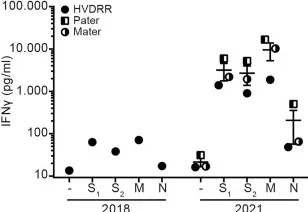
Normal cytokine profile of SARS-CoV-2-specific T cells from the HVDRR patient and her parents. (C-H) Cytokine mRNA and cytokine concentration in the supernatants of PBMC obtained from the HVDRR patient in 2018 and from the HVDRR patient and her parents in 2021 and stimulated as described above. Concentrations of. IFNgamma.
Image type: pathology (pas)